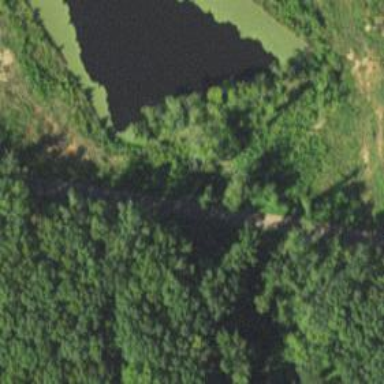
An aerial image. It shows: Culvert tunnel.